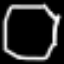
Label: octagon